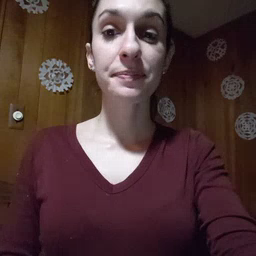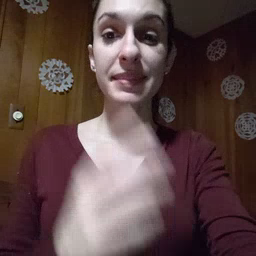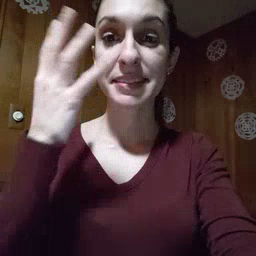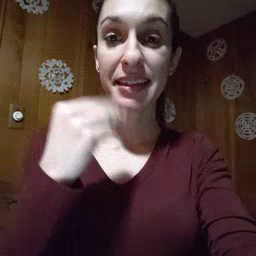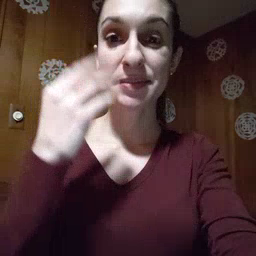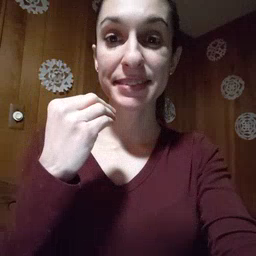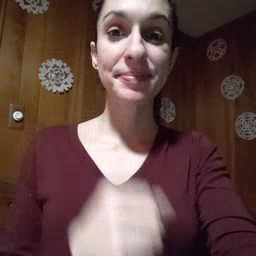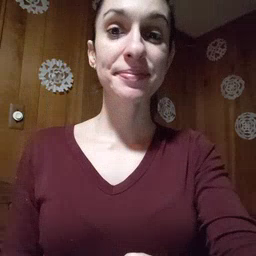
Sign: sleepy